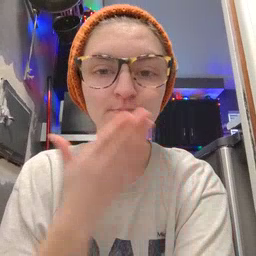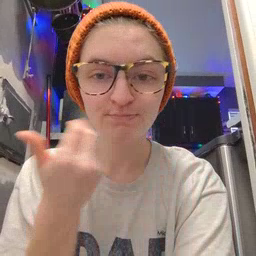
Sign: napkin